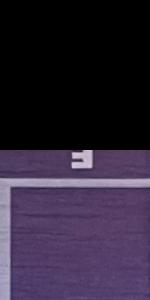
Label: Empty